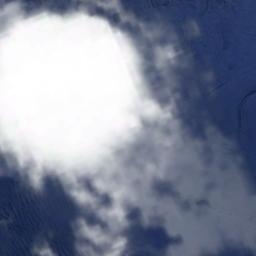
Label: cloud